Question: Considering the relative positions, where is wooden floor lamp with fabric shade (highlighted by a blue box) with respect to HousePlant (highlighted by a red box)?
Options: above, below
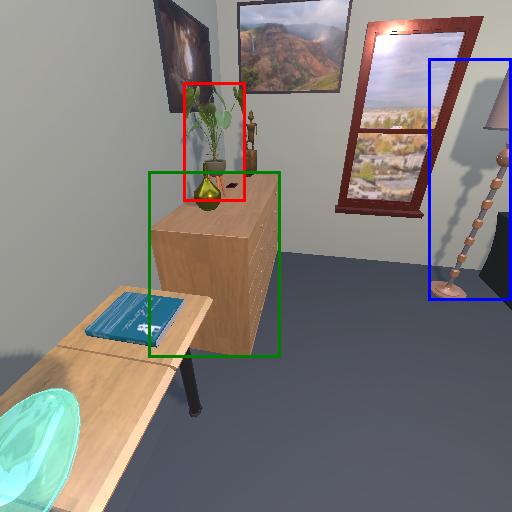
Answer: above